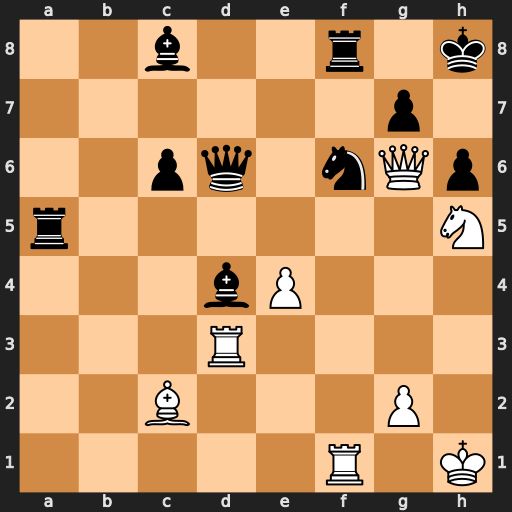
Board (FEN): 2b2r1k/6p1/2pq1nQp/r6N/3bP3/3R4/2B3P1/5R1K
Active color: w
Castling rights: -
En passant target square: -
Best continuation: Qxg7#